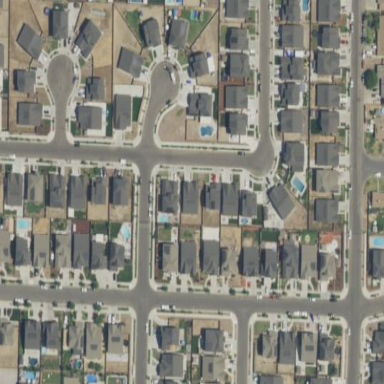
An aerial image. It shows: Single-family residential area in neighborhood setting.